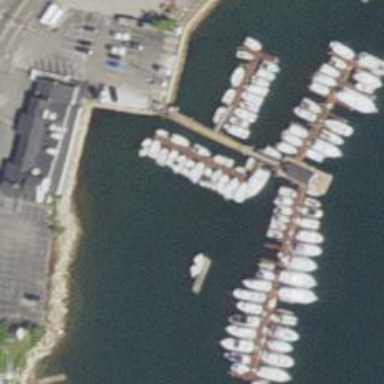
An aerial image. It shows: Marina area for leisure land.